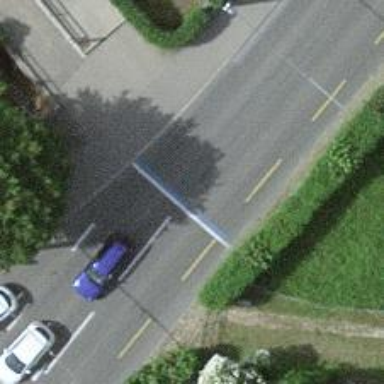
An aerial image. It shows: Residential road with asphalt surface and trolley wires.